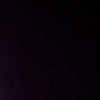
Label: space